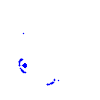
Particle: electron